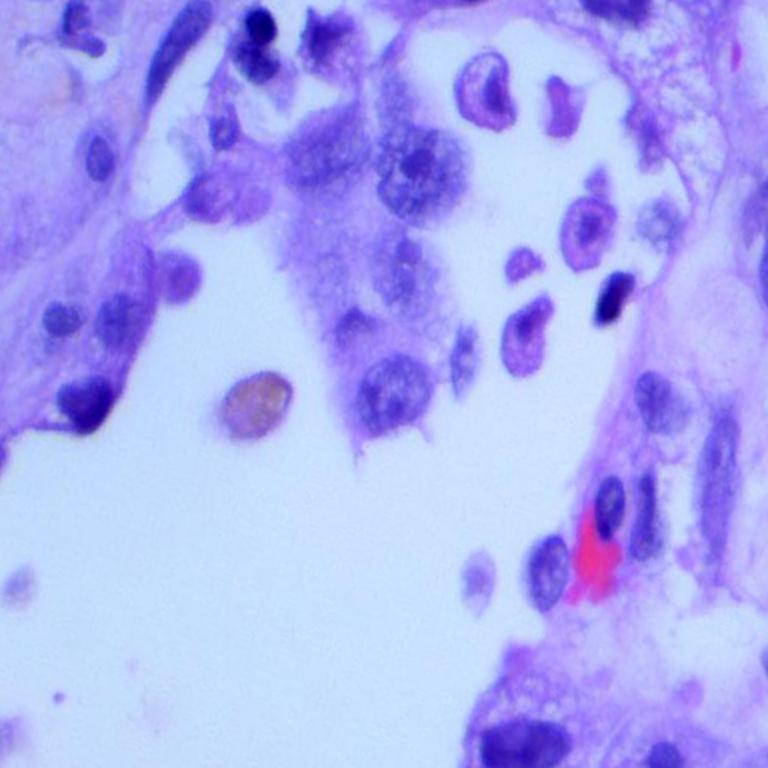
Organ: lung
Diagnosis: adenocarcinomas